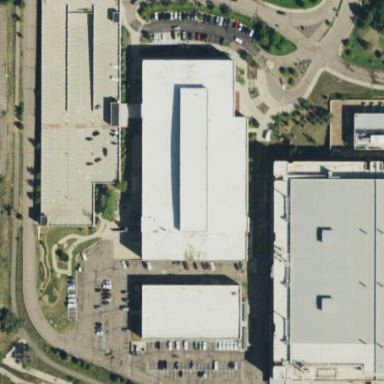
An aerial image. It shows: Government office building.